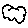
Label: cloud